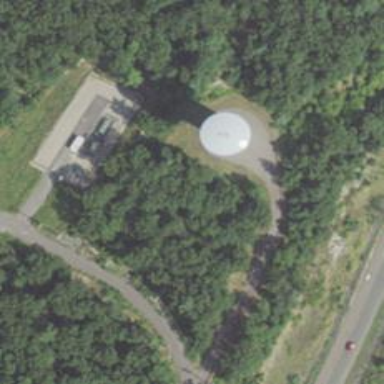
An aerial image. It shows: Water tower that is man-made.